Interaction volume radius: 5 \u00c5
Interaction volume height: 10 \u00c5
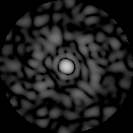
Disorder parameter: 0.8672